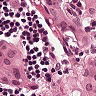
Metastatic tissue present: yes